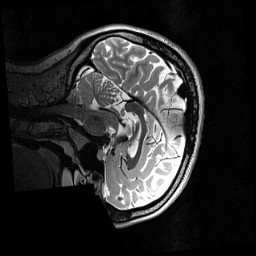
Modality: T2w
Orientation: sagittal
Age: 20
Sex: female
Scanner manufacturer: siemens
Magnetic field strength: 3 T
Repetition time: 3.2 s
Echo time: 0.566 s